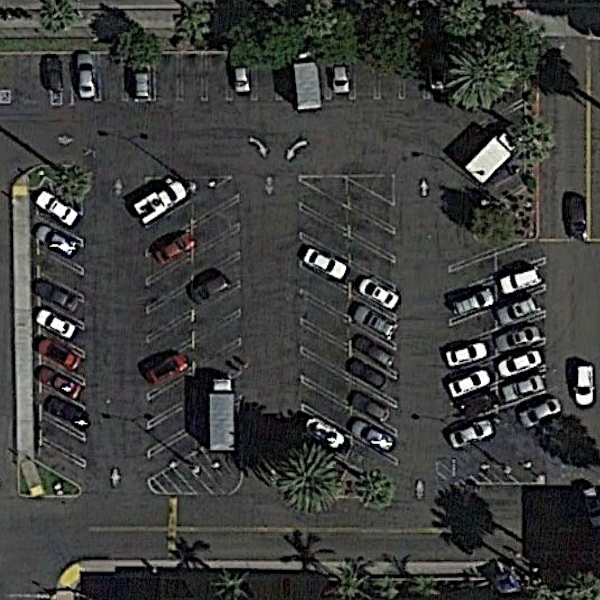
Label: Parking